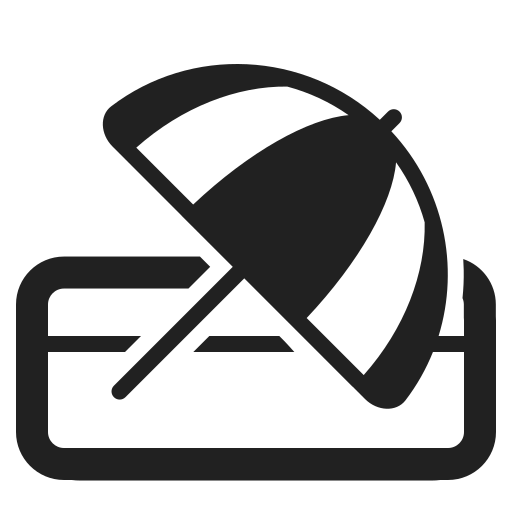
beach with umbrella high contrast